Question: I am having a little problem with a panel in my jQuery Mobile application. Everything works fine except the functionality of .
See the screenshot below which explains my issue.

Notice the red line I have made. If I click on right side of that line when my panel is open, it works fine. But if I click on left of that line then panel is not being closed.
Here is the html part.
'''
<div data-role="panel" id="sidebar-menu-monthly" data-position="left" data-display="overlay" data-dismissible="true" data-theme="a" >
<ul>
<li> </li>
<li> </li>
<li> </li>
<li> </li>
<li> </li>
<li> </li>
</ul>
</div>
'''
I tried setting 'data-display="push"', too. That didn't work either.
This is the stylesheet part:
'''
/* wrap on wide viewports once open */
@media (min-width:55em){
.ui-responsive-panel.ui-page-panel-open .ui-panel-content-fixed-toolbar-display-push.ui-panel-content-fixed-toolbar-position-left,
.ui-responsive-panel.ui-page-panel-open .ui-panel-content-fixed-toolbar-display-reveal.ui-panel-content-fixed-toolbar-position-left,
.ui-responsive-panel.ui-page-panel-open .ui-panel-content-wrap-display-push.ui-panel-content-wrap-position-left,
.ui-responsive-panel.ui-page-panel-open .ui-panel-content-wrap-display-reveal.ui-panel-content-wrap-position-left {
margin-right: 17em;
}
.ui-responsive-panel.ui-page-panel-open .ui-panel-content-fixed-toolbar-display-push.ui-panel-content-fixed-toolbar-position-right,
.ui-responsive-panel.ui-page-panel-open .ui-panel-content-fixed-toolbar-display-reveal.ui-panel-content-fixed-toolbar-position-right,
.ui-responsive-panel.ui-page-panel-open .ui-panel-content-wrap-display-push.ui-panel-content-wrap-position-right,
.ui-responsive-panel.ui-page-panel-open .ui-panel-content-wrap-display-reveal.ui-panel-content-wrap-position-right {
margin-left: 17em;
}
.ui-responsive-panel.ui-page-panel-open .ui-panel-content-fixed-toolbar-display-push,
.ui-responsive-panel.ui-page-panel-open .ui-panel-content-fixed-toolbar-display-reveal {
width: auto;
}
.ui-responsive-panel .ui-panel-dismiss-display-push {
display: none;
}
}
'''
I already tried <URL> fiddle. But it doesn't give me any idea about what changes I need to make in stylesheet.
I also tried changing '@media (min-width:55em)' to '@media (min-width:35em)', which didn't help either.
It would be great if someone could help with stylesheet part.
P.S: I have already checked in browser that the div of Panel is not taking more width than it actually looks. So it is not the problem.
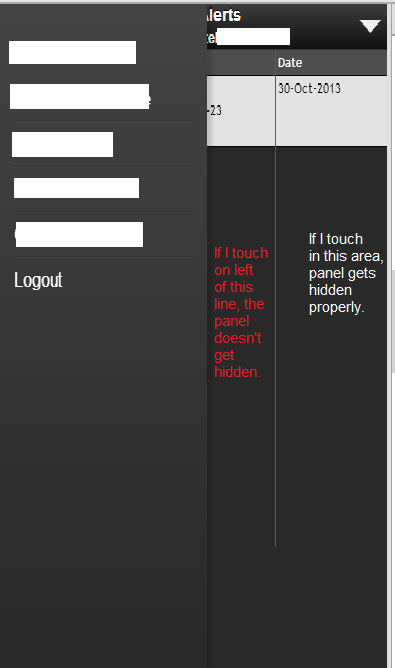
Answer: I found the issue.
This css (from default jqm css - ) was creating issue
'''
.ui-panel-dismiss-open
{
left: 17em;
}
'''
So it was being dismissed in right most area only. I had to override the css in my css file to:
'''
.ui-panel-dismiss-open
{
left: 13em !important;
}
'''
And now its working fine.